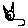
Label: cat